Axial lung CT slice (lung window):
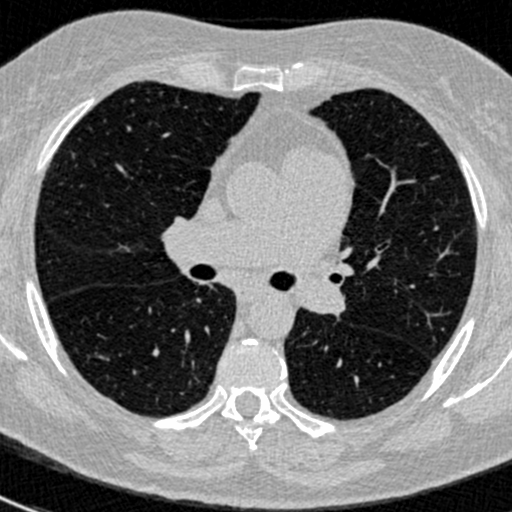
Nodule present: no